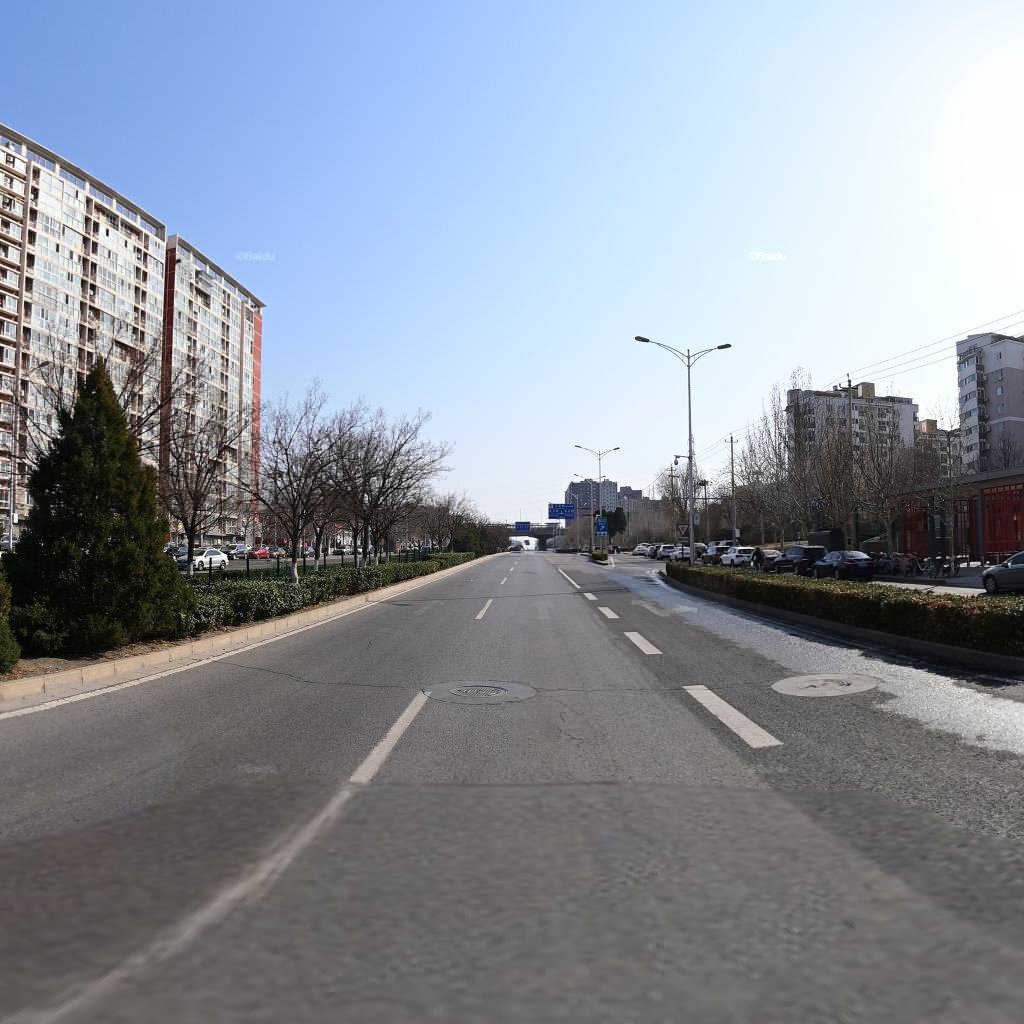
Region: Haidian
Road damage annotations: transverse crack, transverse crack, longitudinal crack, longitudinal crack, longitudinal crack, longitudinal crack, manhole cover, manhole cover